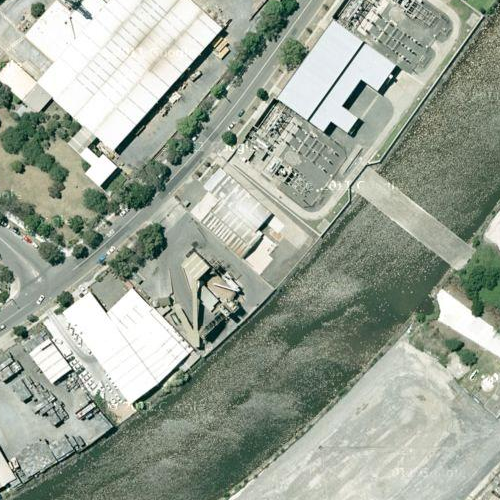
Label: sydney